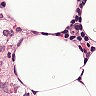
Metastatic tissue present: no